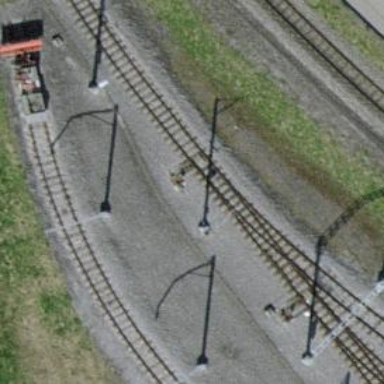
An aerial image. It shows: Railway switch.